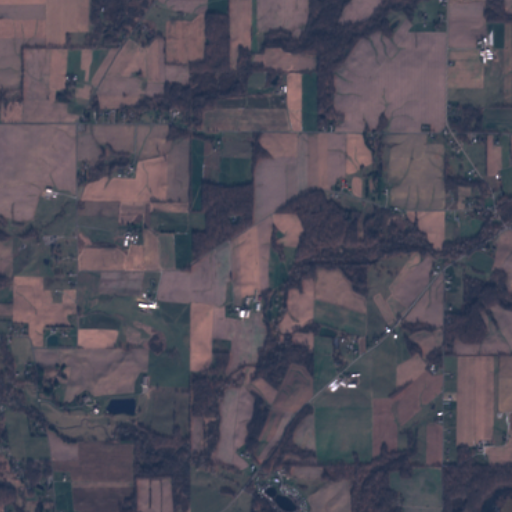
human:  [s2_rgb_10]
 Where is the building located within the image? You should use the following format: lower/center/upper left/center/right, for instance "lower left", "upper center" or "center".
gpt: There is no building in the image.